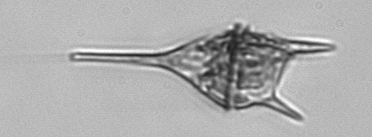
Label: Tripos_lineatus